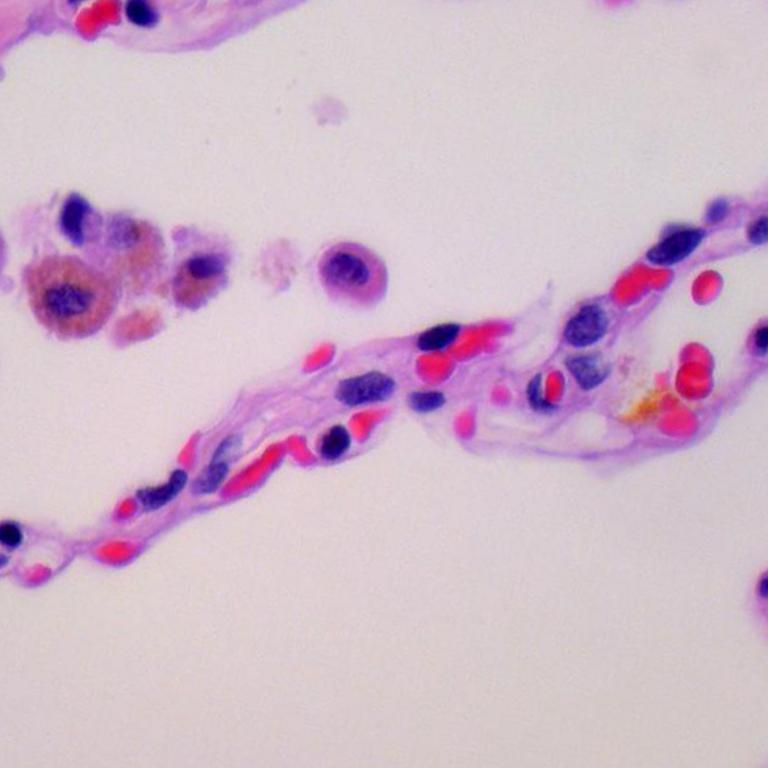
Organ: lung
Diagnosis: benign